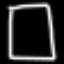
Label: square